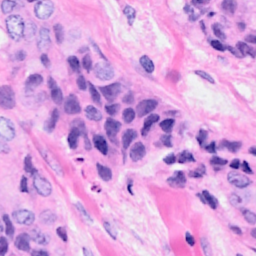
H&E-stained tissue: Breast